Question: I have created a new Windows Forms Application
Looks like picture (simplified)

...
Also I have a command line program (python)
It is saved in path as "myApp"
To run it, just need to type "myApp" (and pass it options) on command line
...
This is great, but I also want someone not familiar/comfortable with command line to
be able to use the program. Hence the form.
...
So question is, how can I set it up, such that on button click,
the of typing directly to command line ??
...
I think this is possible because if I start a New Console Application, and code
'''
system("myApp");
'''
It does exactly this
...
However when I use the 'system' code in Windows Forms, I get a
'''
'system': identifier not found
'''
error
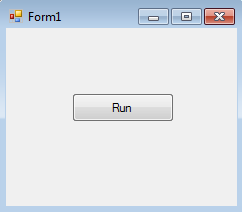
Answer: You can use 'System.Diagnostics.Process.Start' method to run any Windows cmd command, like starting it from the command line.
Sample code:
'''
System.Diagnostics.Process.Start("py script.py");
'''
<URL>